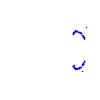
Particle: proton